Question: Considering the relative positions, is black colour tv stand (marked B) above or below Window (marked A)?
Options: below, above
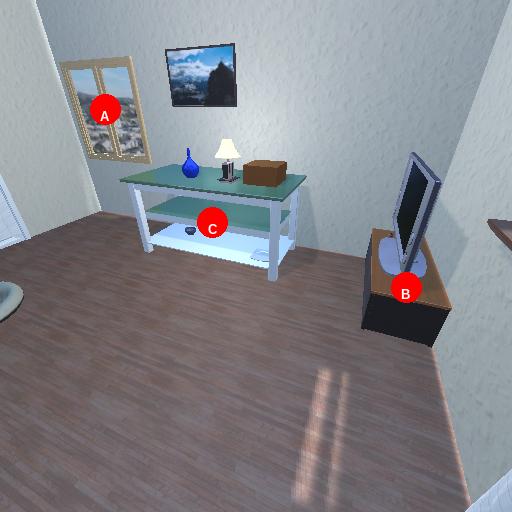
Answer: below